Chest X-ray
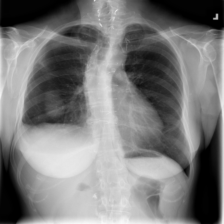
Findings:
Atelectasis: negative
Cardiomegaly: negative
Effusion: negative
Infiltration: negative
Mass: negative
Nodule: negative
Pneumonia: negative
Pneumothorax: negative
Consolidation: negative
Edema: negative
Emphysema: negative
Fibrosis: negative
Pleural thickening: negative
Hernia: negative